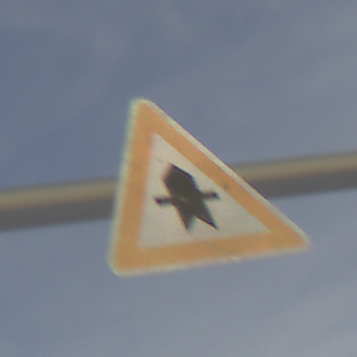
Verkehrszeichen: Vorfahrt
Umgebung: Outdoor, Nature
Tageszeit: SunriseSunset
Wetter: PartlyCloudy
Licht: Natural
Jahreszeit: Summer
Kontrast: HighContrast